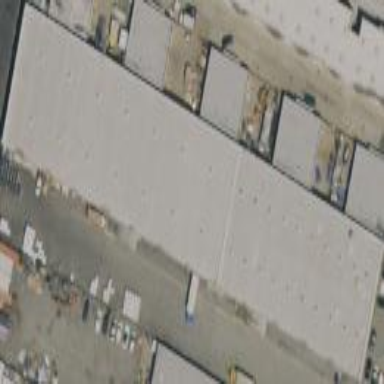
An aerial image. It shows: Warehouse building.